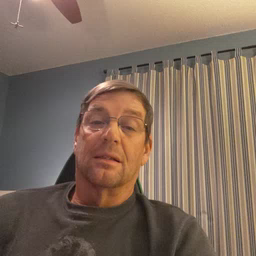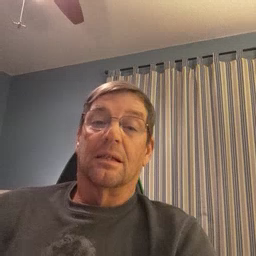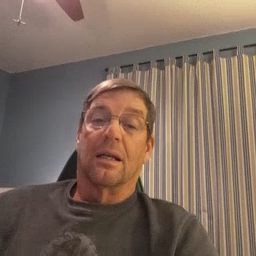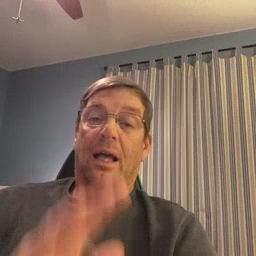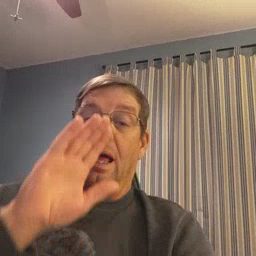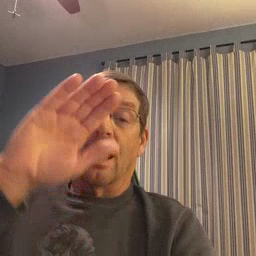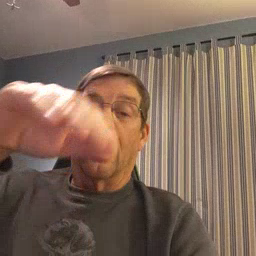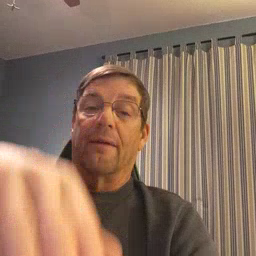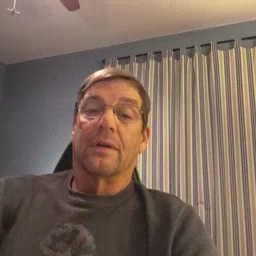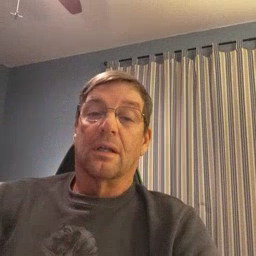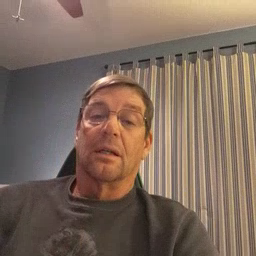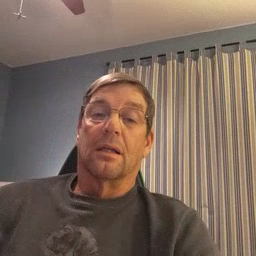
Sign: elephant